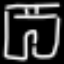
Label: pants